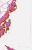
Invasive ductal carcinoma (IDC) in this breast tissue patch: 0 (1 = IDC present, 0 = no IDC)